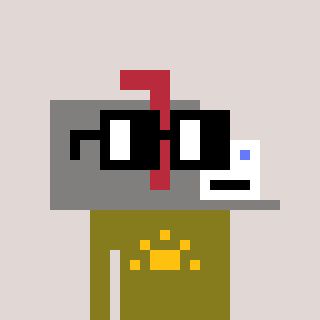
a pixel art character with square black glasses, a mailbox-shaped head and a gunk-colored body on a warm background